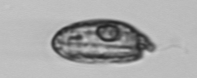
Label: Katodinium_or_Torodinium